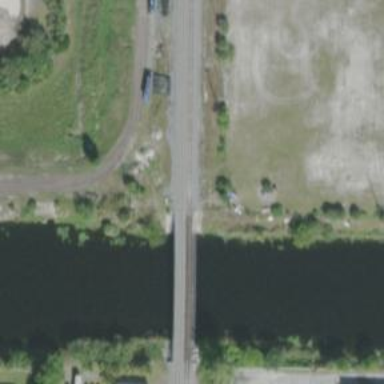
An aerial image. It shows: Bridge over railway line.